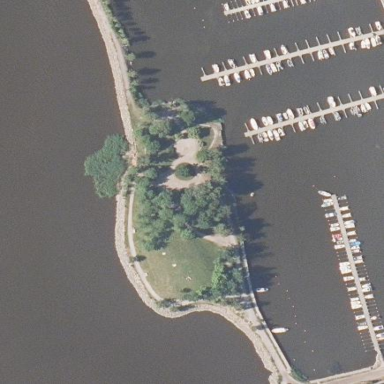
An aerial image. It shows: Lovely park for leisure and relaxation.